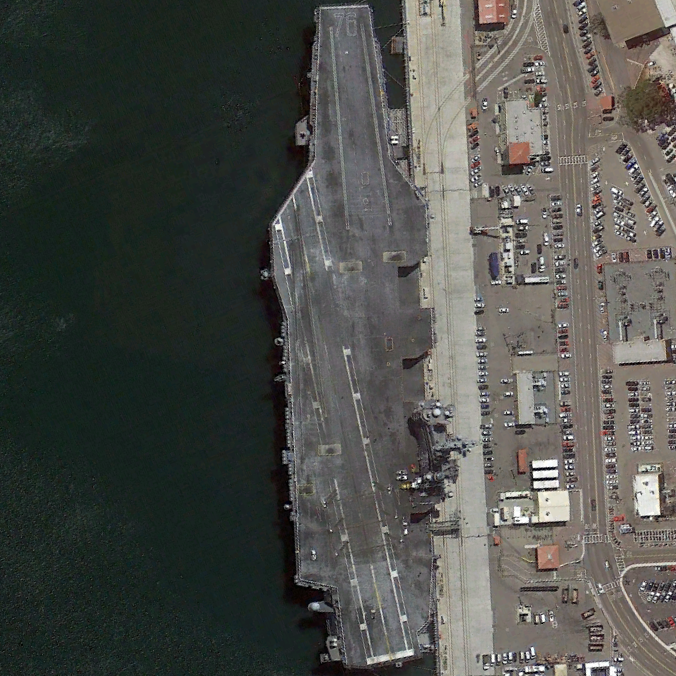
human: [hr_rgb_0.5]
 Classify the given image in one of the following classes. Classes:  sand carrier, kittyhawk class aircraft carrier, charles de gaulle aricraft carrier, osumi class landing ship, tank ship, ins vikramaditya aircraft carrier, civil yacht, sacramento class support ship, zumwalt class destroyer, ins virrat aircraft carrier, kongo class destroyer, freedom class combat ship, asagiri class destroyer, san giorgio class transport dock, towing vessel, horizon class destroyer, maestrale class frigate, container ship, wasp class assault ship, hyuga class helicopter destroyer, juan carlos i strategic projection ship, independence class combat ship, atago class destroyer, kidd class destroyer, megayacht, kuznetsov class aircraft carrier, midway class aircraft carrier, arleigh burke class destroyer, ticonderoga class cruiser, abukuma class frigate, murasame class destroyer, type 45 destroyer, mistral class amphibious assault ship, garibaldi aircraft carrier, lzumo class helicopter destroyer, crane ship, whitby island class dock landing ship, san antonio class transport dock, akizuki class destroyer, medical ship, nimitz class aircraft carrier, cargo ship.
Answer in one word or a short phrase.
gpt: Nimitz class aircraft carrier